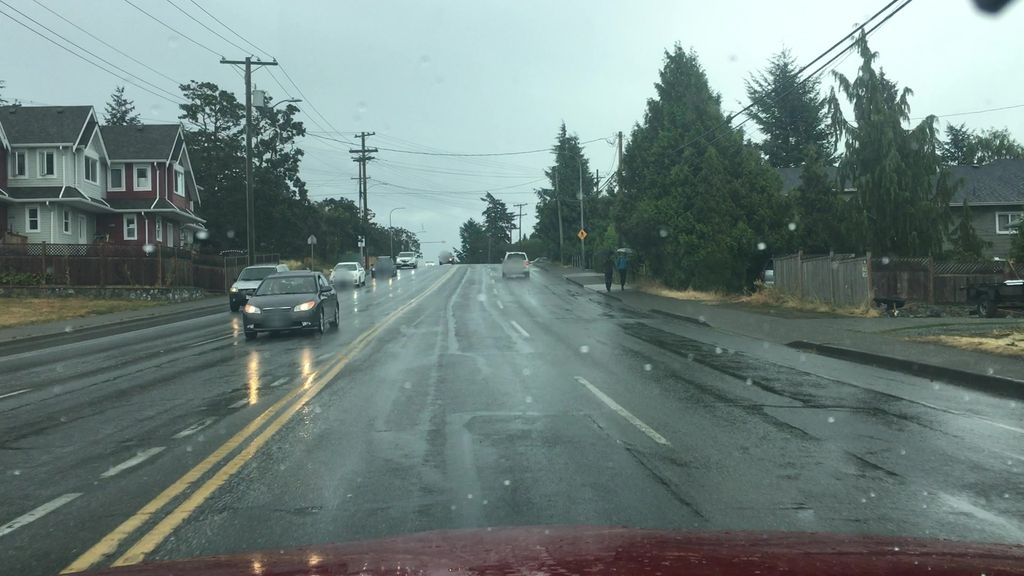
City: victoria